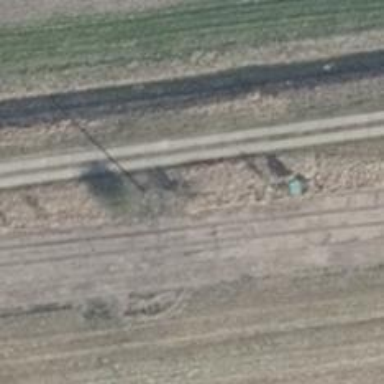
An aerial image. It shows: Power pole.